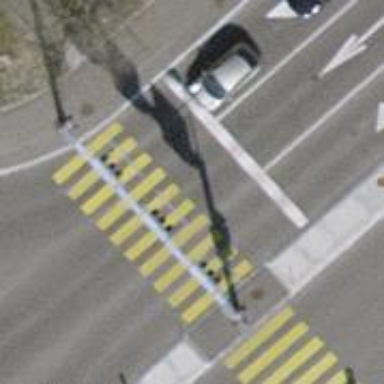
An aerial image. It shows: Footway with zebra crossing.